Field crop: maize
Growth stage: 2
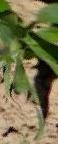
Species: maize